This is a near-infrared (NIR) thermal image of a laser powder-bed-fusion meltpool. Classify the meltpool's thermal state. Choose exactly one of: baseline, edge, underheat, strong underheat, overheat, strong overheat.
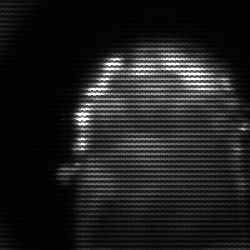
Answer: baseline